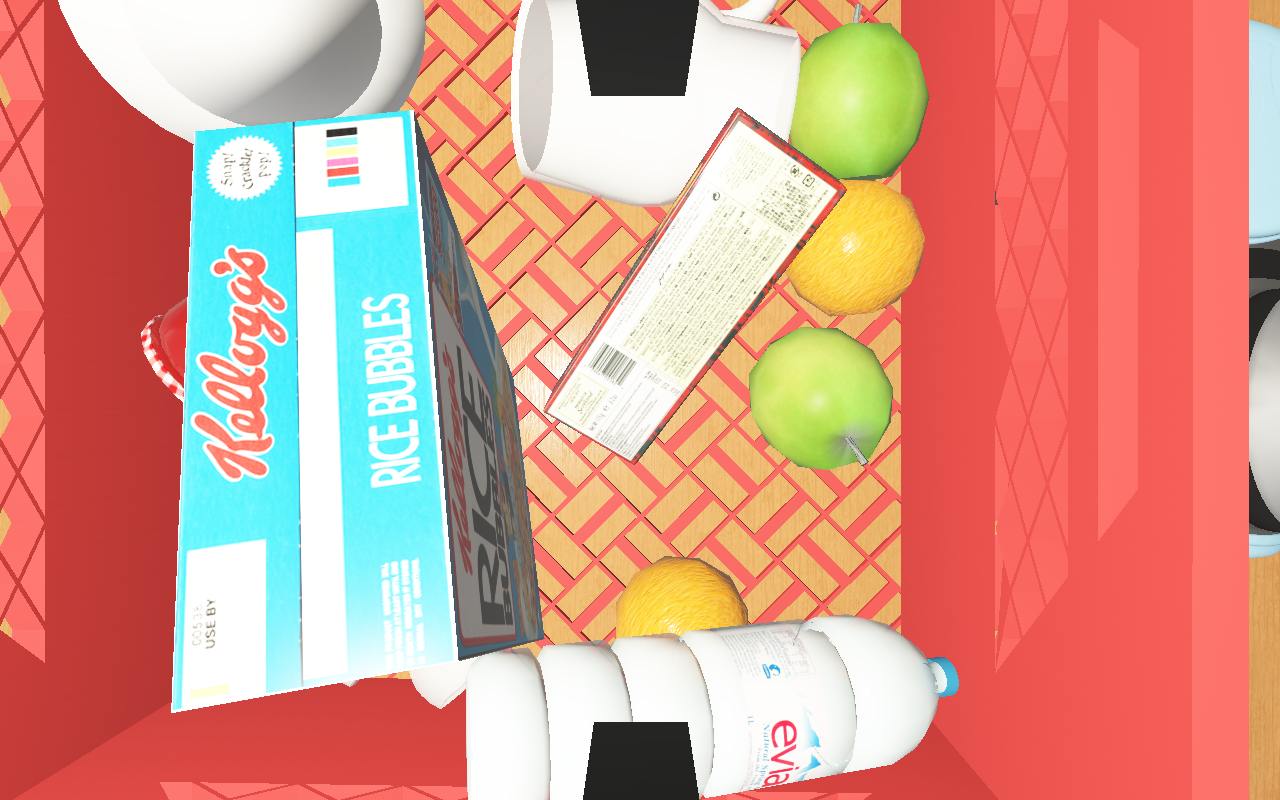
Objects in the scene:
water bottle
apple
orange
wineglass
jam jar
cereal box